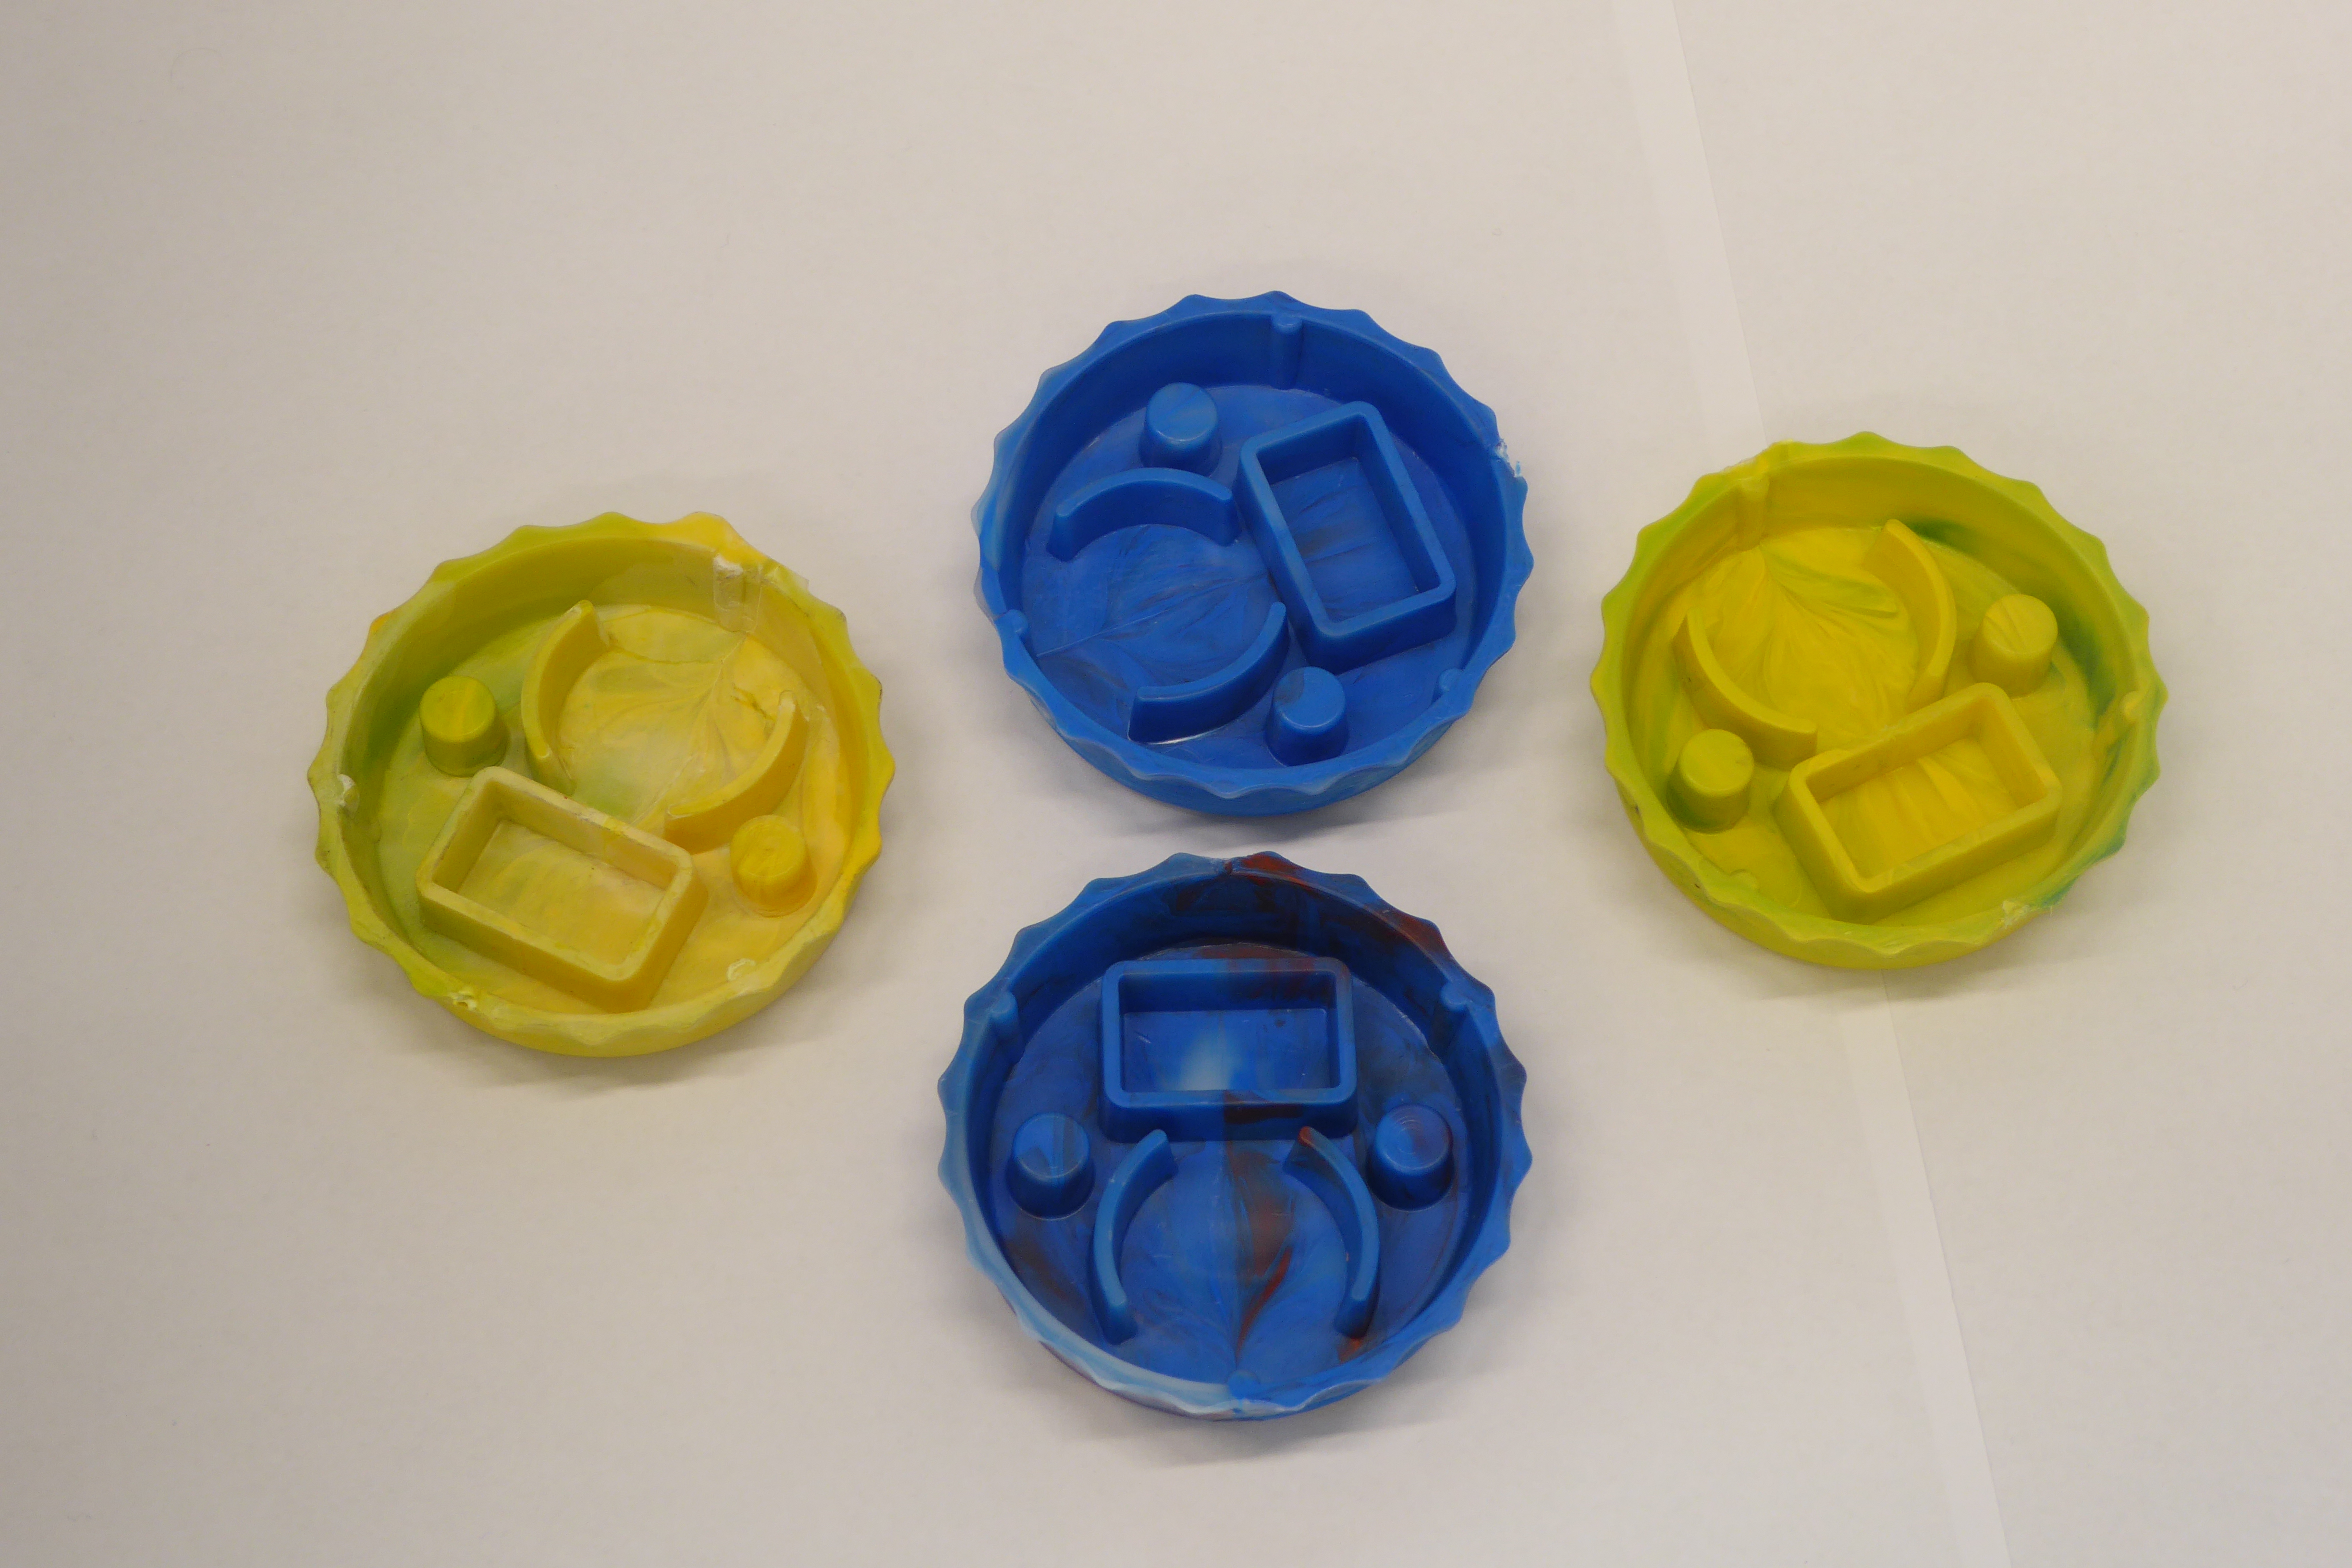
Label: Bottle Opener - Cover